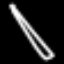
Label: pencil